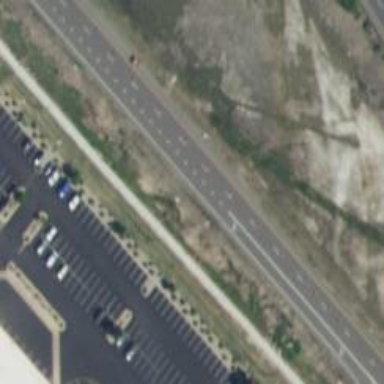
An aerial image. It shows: Asphalt trunk highway with grade 1 track type. It is expressway.